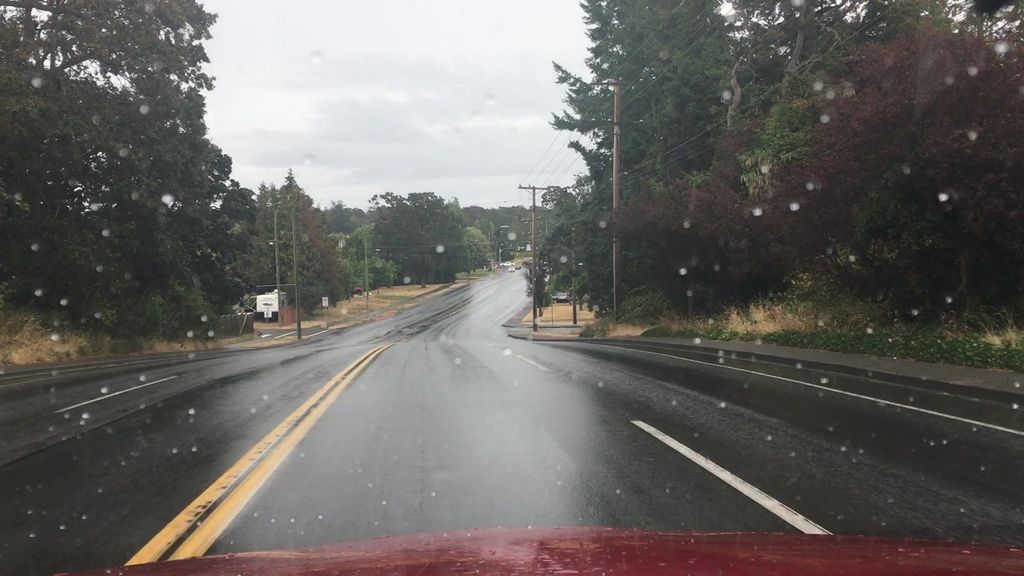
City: victoria